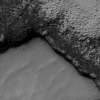
Atmospheric dust classification: not_dusty